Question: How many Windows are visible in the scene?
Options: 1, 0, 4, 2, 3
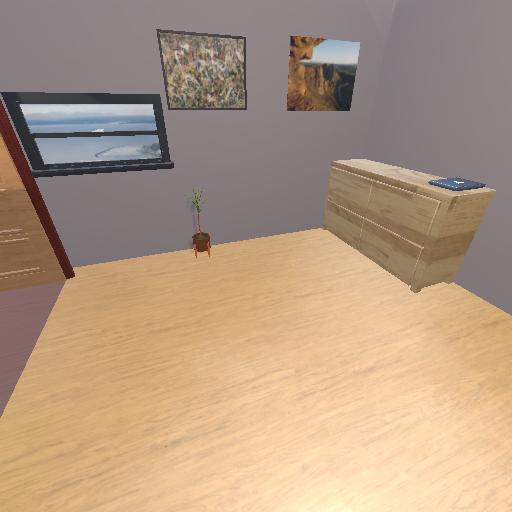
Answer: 1